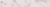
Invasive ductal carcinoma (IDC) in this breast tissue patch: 0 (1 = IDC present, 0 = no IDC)